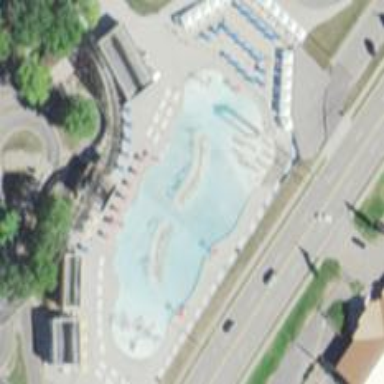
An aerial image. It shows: Lifeguard station.